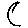
Label: moon